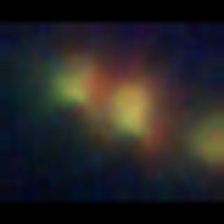
Taxon: Chaetoceros
Group: Diatoms